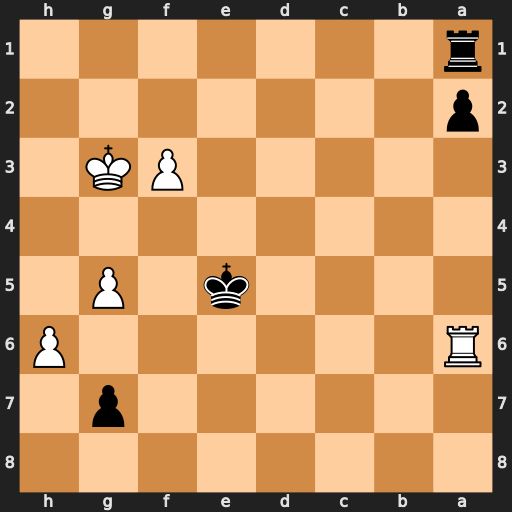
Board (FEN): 8/6p1/R6P/4k1P1/8/5PK1/p7/r7
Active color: b
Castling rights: -
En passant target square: -
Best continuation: Rg1+ Kf2 a1=Q